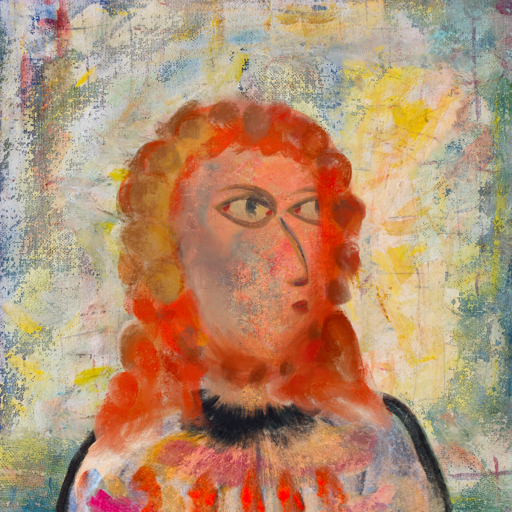
Background: Irani, Head And Neck Side: Irani, Face Side: GypsyMother, Bust: Childish, Hair Side: Rupkatha, Head Accessory: Blank, Second Necklace: Blank, Necklace: Blank, Baby: Blank